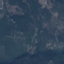
Land use / land cover: HerbaceousVegetation